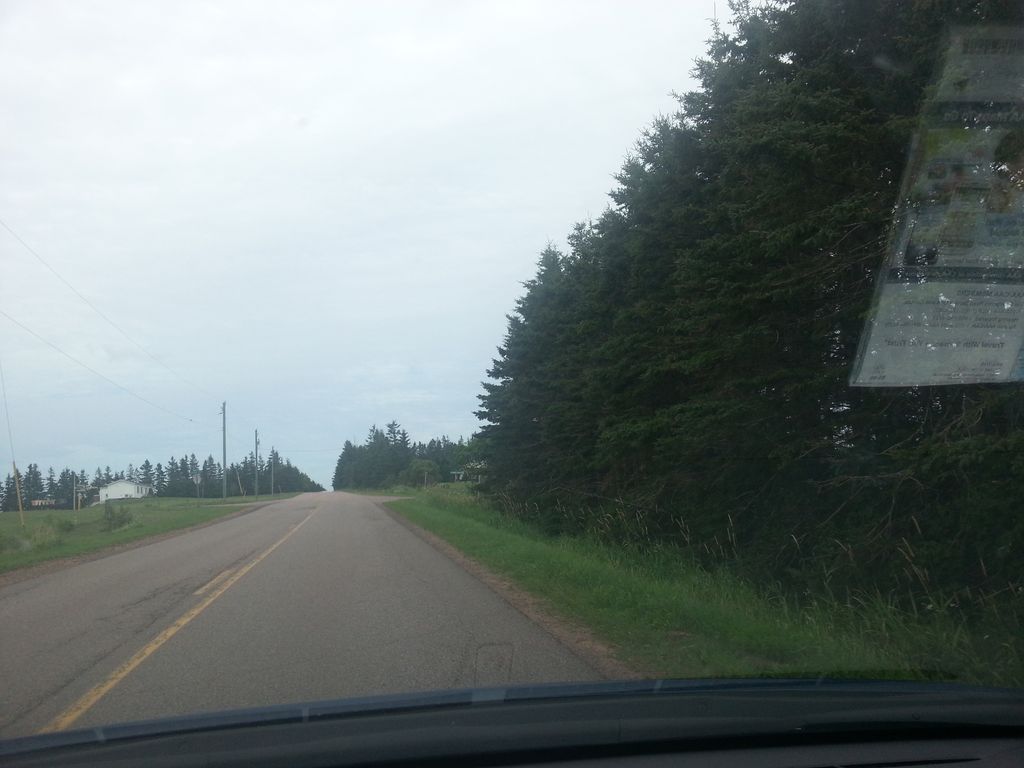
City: charlottetown